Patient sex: M
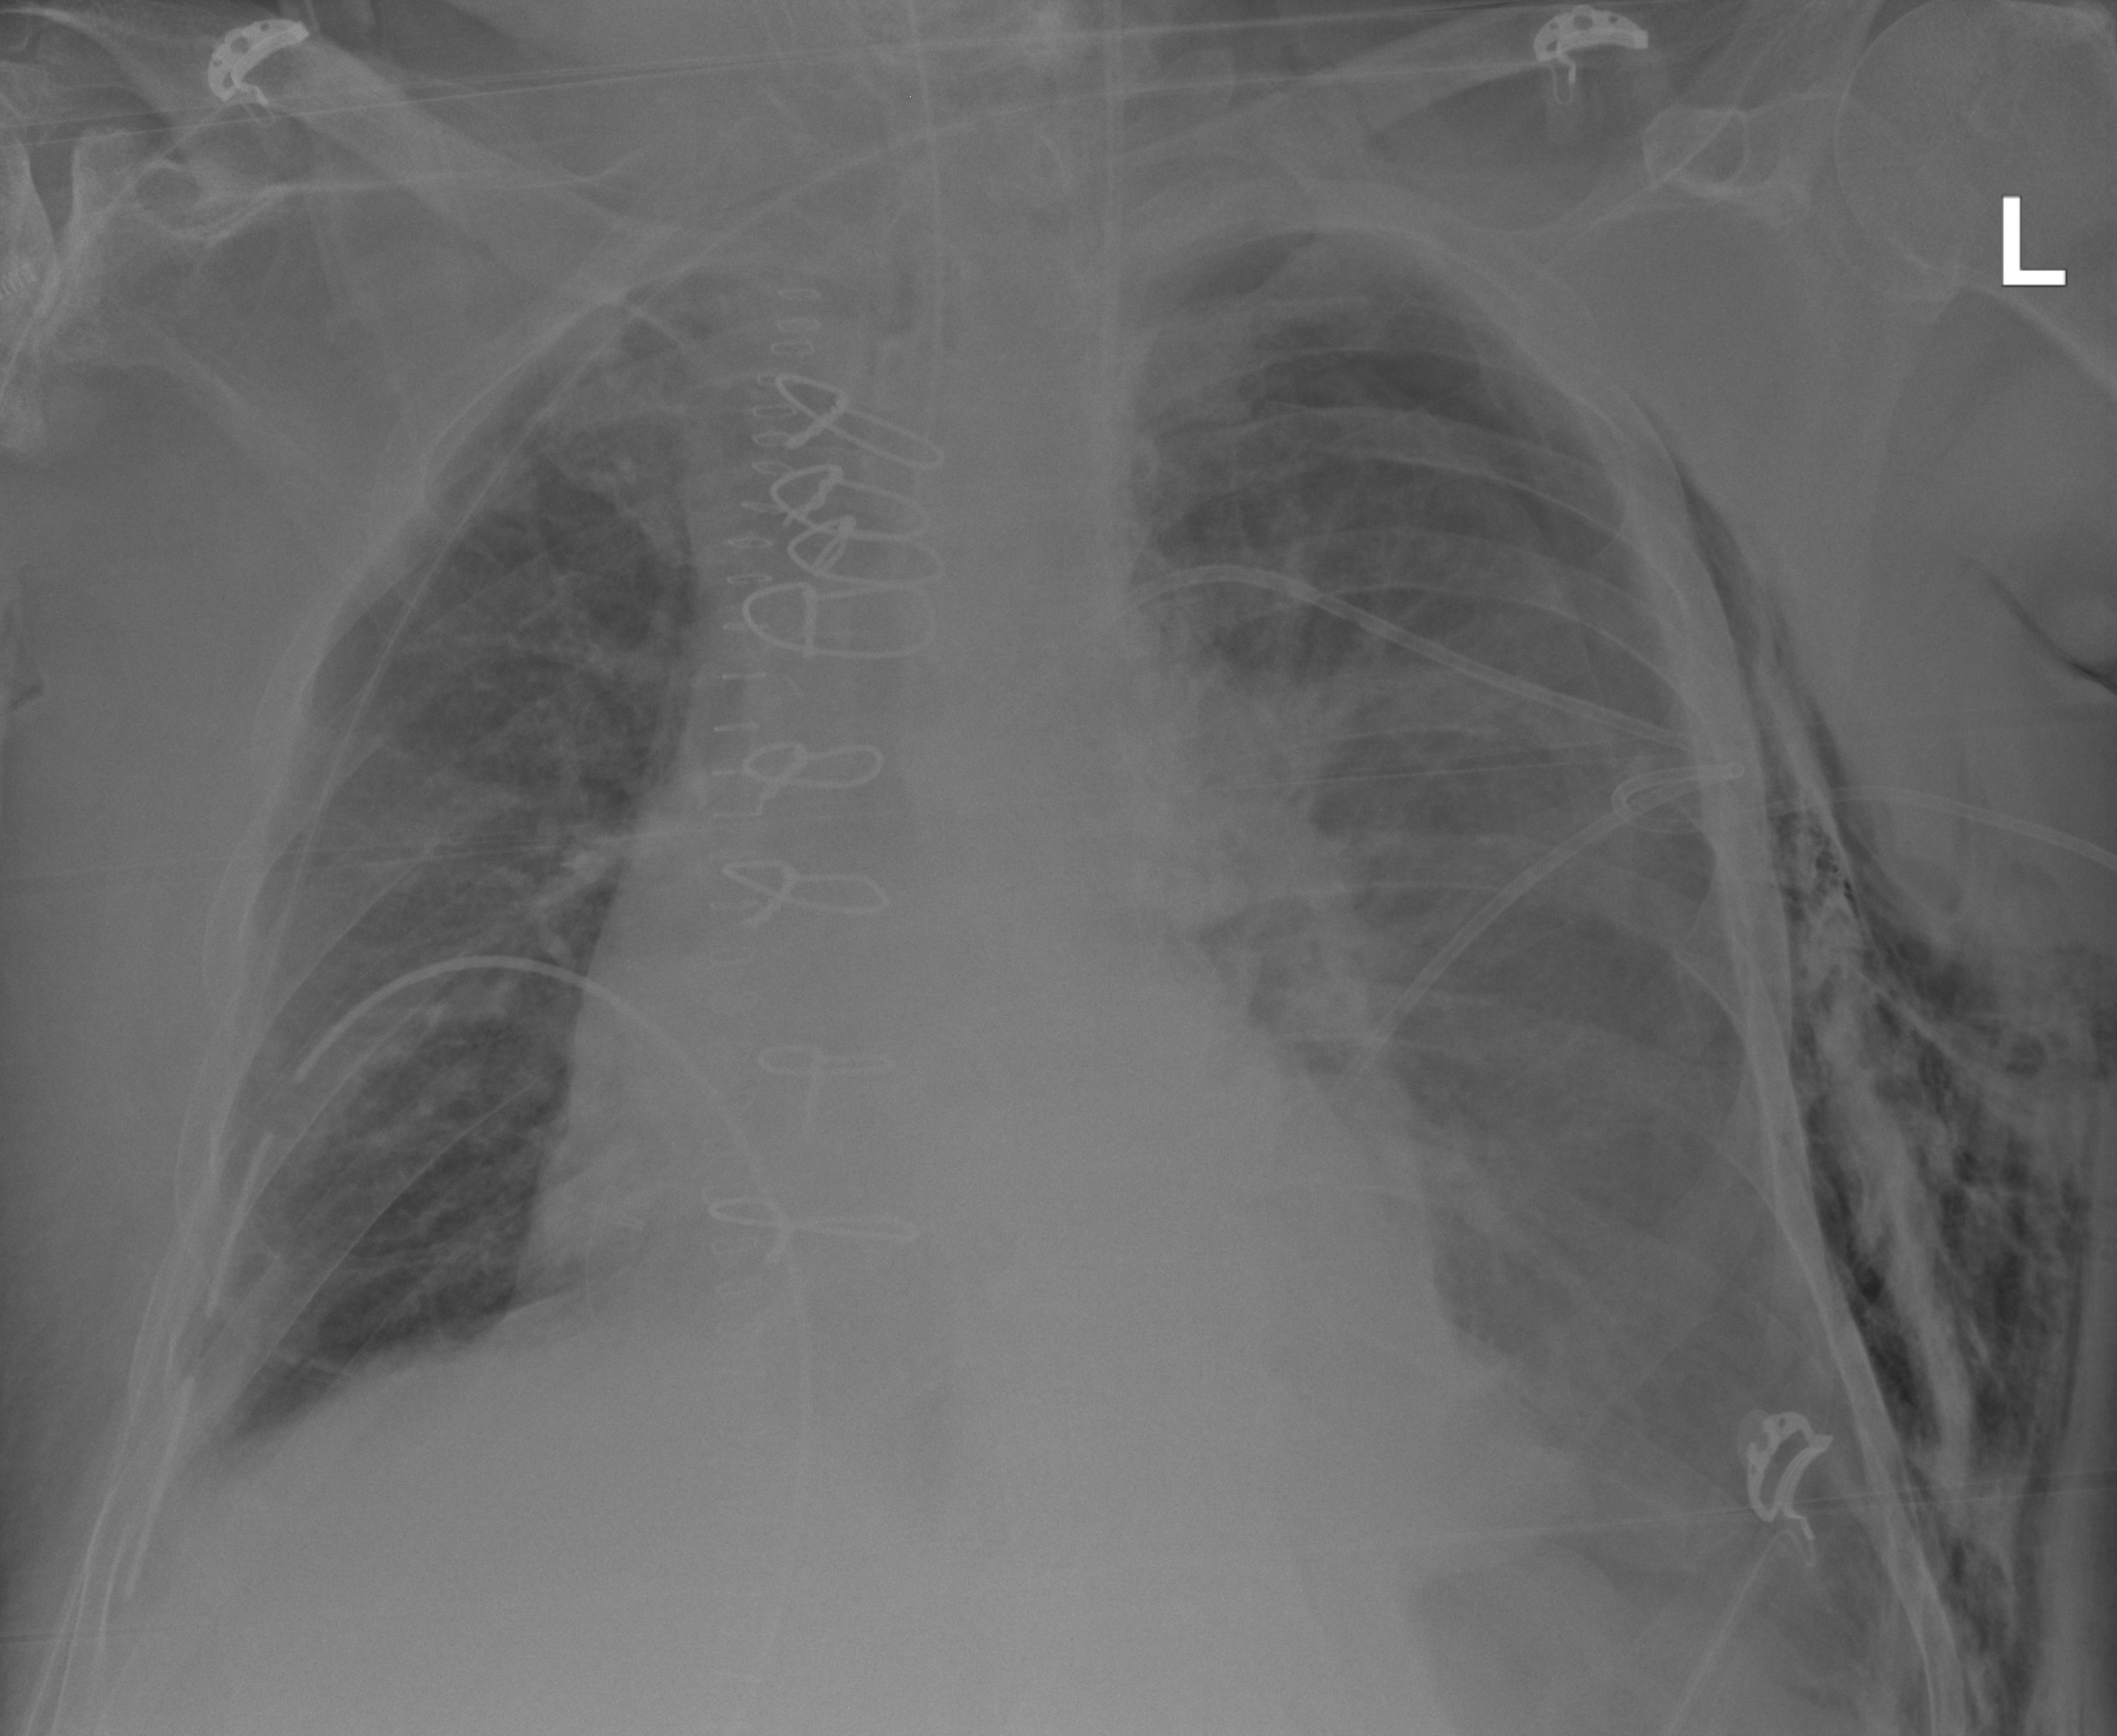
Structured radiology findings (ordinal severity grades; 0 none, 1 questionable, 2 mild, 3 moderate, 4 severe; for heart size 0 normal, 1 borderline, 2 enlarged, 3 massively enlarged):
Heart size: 2
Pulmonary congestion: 2
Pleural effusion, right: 0
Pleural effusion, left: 2
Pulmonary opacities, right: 0
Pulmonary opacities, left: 0
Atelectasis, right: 2
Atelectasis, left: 2